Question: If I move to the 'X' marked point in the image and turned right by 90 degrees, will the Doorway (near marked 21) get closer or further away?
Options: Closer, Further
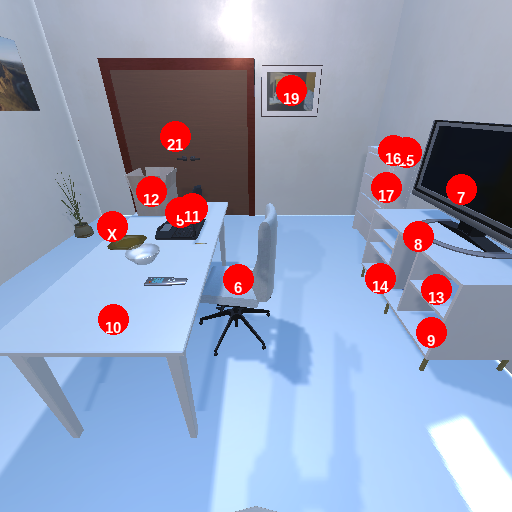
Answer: Closer